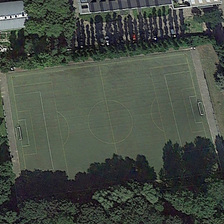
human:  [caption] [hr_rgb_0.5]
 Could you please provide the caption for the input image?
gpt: many green trees and several buildings are around a football field .

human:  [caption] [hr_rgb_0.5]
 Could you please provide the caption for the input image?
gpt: many green trees and several buildings are around a football field .

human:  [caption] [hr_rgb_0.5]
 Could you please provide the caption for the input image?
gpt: many green trees and several buildings are around a football field .

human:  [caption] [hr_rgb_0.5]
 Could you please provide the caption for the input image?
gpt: many green trees and several buildings are around a football field .

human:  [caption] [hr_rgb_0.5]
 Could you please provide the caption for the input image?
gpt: many green trees and several buildings are around a football field .